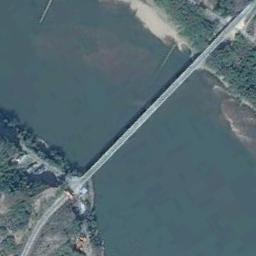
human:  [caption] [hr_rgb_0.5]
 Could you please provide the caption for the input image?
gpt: There is a bridge over the river with many trees beside .

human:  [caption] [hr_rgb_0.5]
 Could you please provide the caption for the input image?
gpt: A bridge connects the residential areas on both sides of the strait .

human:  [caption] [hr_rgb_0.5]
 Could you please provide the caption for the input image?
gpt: A bridge built on a dark green river and some green plants on both sides of the river .

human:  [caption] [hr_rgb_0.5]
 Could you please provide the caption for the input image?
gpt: Two nearly parallel bridges connect the green spaces on both sides of the river .

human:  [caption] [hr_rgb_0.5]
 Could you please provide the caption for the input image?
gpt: Numerous trees are around the bridge .